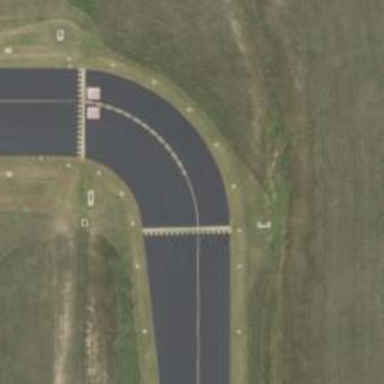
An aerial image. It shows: Image of taxiway at airport.